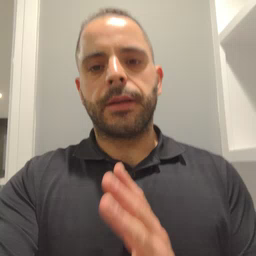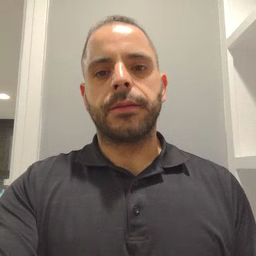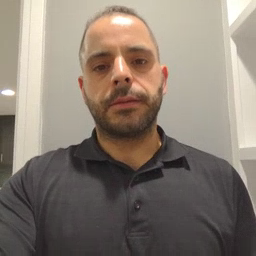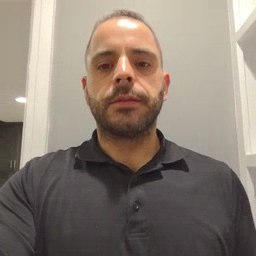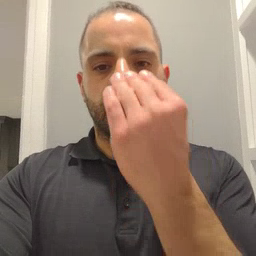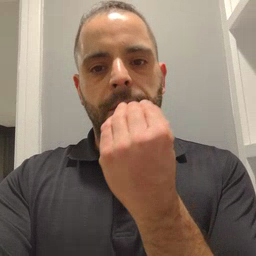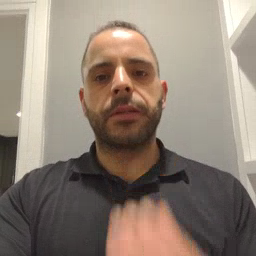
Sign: sleep